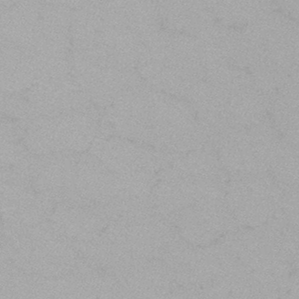
Label: frost